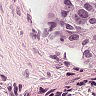
Metastatic tissue present: yes